Field crop: tomato
Growth stage: 2
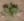
Species: solanum